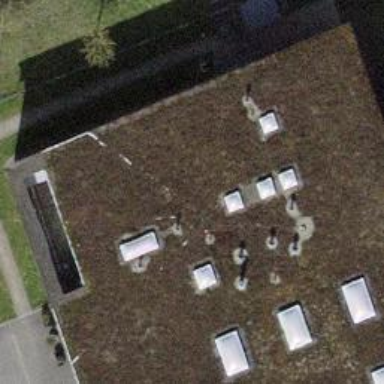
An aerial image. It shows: Kindergarten.